Field crop: maize
Growth stage: 2
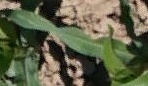
Species: maize